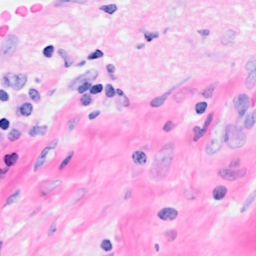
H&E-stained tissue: Breast